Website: apple
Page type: receipt
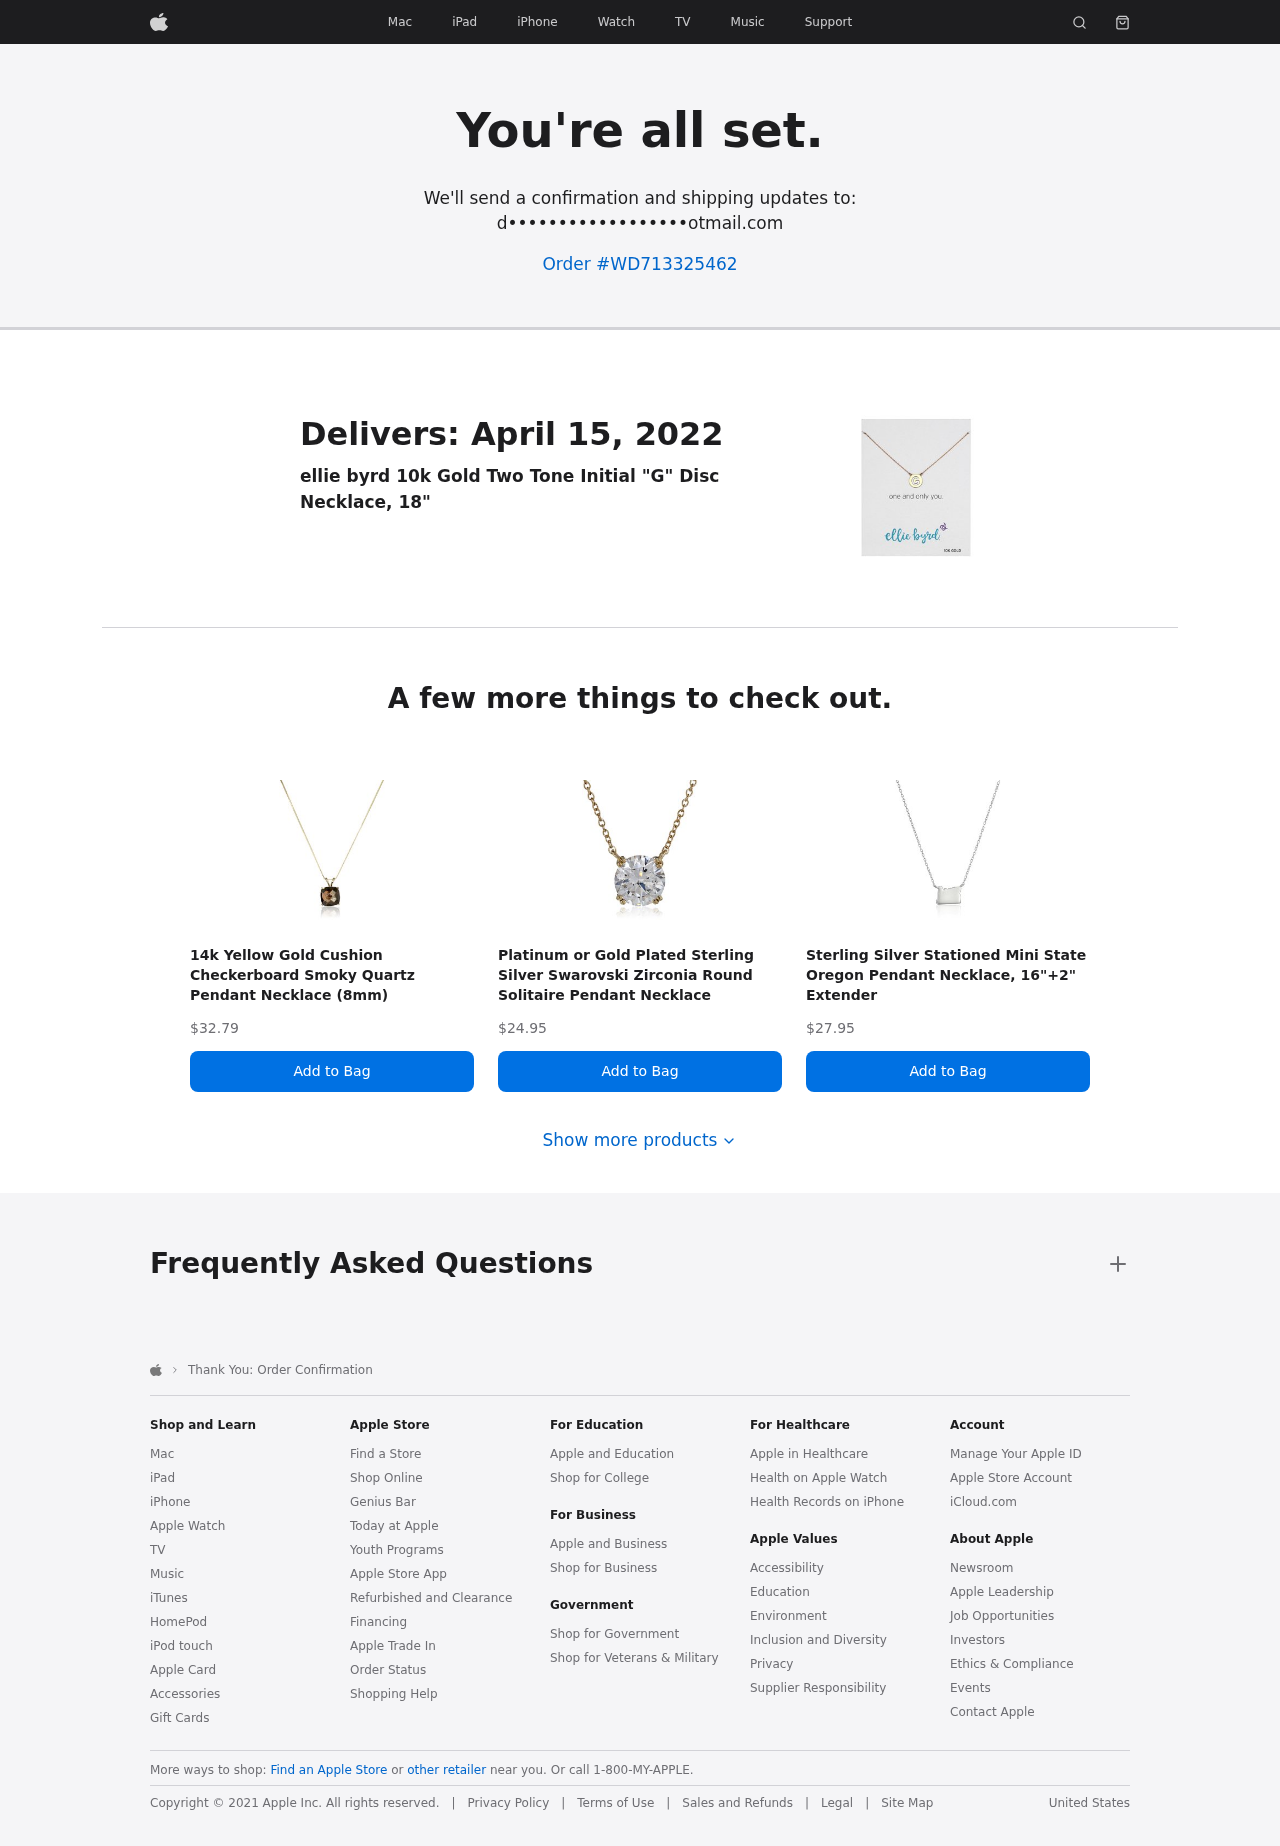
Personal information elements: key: PII_EMAIL
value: d••••••••••••••••••otmail.com
Product elements: key: PRODUCT1_NAME
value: ellie byrd 10k Gold Two Tone Initial "G" Disc Necklace, 18"
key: PRODUCT2_NAME
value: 14k Yellow Gold Cushion Checkerboard Smoky Quartz Pendant Necklace (8mm)
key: PRODUCT2_PRICE
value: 32.79
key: PRODUCT3_NAME
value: Platinum or Gold Plated Sterling Silver Swarovski Zirconia Round Solitaire Pendant Necklace
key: PRODUCT3_PRICE
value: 24.95
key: PRODUCT4_NAME
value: Sterling Silver Stationed Mini State Oregon Pendant Necklace, 16"+2" Extender
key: PRODUCT4_PRICE
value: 27.95
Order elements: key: ORDER_ID
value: WD713325462
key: ORDER_DELIVERY_DATE
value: April 15, 2022